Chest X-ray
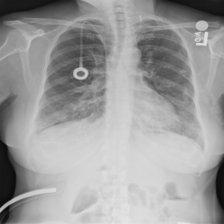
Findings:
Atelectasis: negative
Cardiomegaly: negative
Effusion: negative
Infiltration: negative
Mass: negative
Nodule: negative
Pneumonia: negative
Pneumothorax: negative
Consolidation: negative
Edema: negative
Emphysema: negative
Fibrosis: negative
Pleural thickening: negative
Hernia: negative